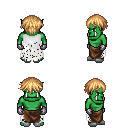
a pixel art fantasy rpg character, male body template, orc, green skin, white tattered cape, robe skirt, light blonde short bangs hairstyle, metal gloves, white slippers, four views (front, back, left, right), 2x2 character sprite sheet, small pixel art, hard edges, no anti-aliasing